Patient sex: M
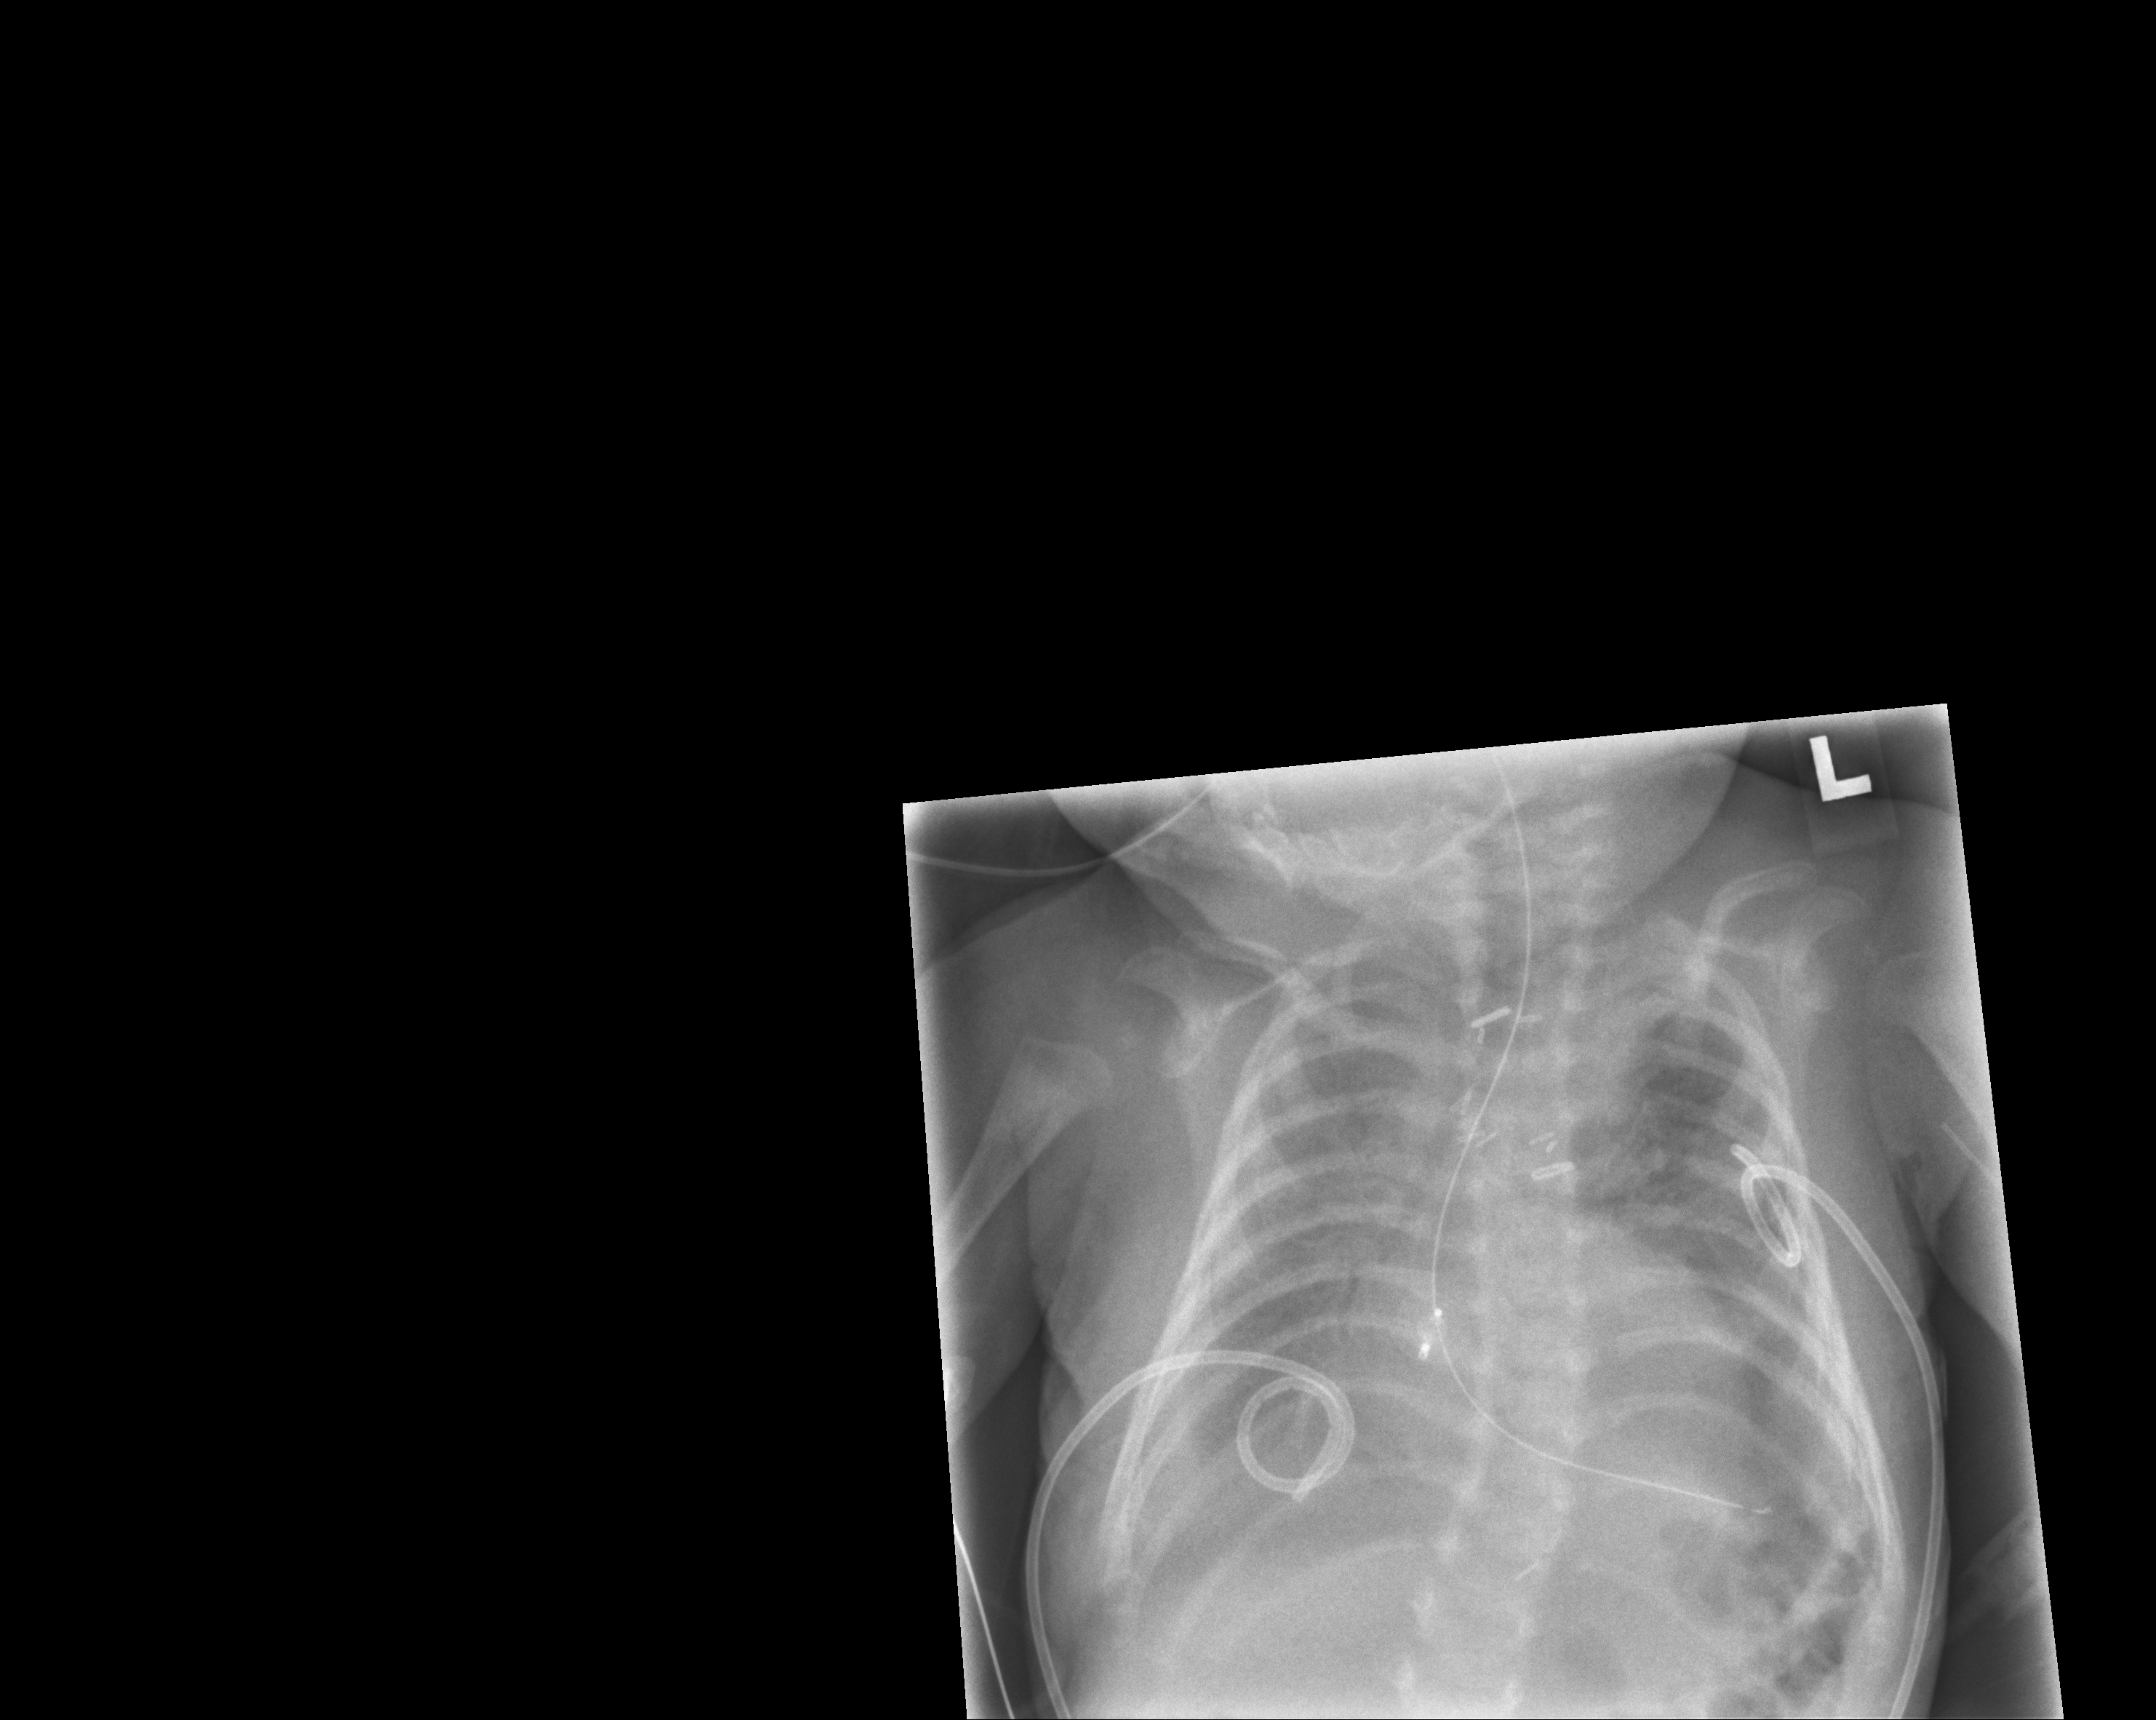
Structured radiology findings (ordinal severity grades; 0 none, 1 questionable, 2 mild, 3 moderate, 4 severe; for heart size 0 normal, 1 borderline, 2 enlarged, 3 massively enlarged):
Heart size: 1
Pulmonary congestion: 2
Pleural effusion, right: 3
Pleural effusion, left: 2
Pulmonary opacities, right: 2
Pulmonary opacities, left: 2
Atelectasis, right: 2
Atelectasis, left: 2